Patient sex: M
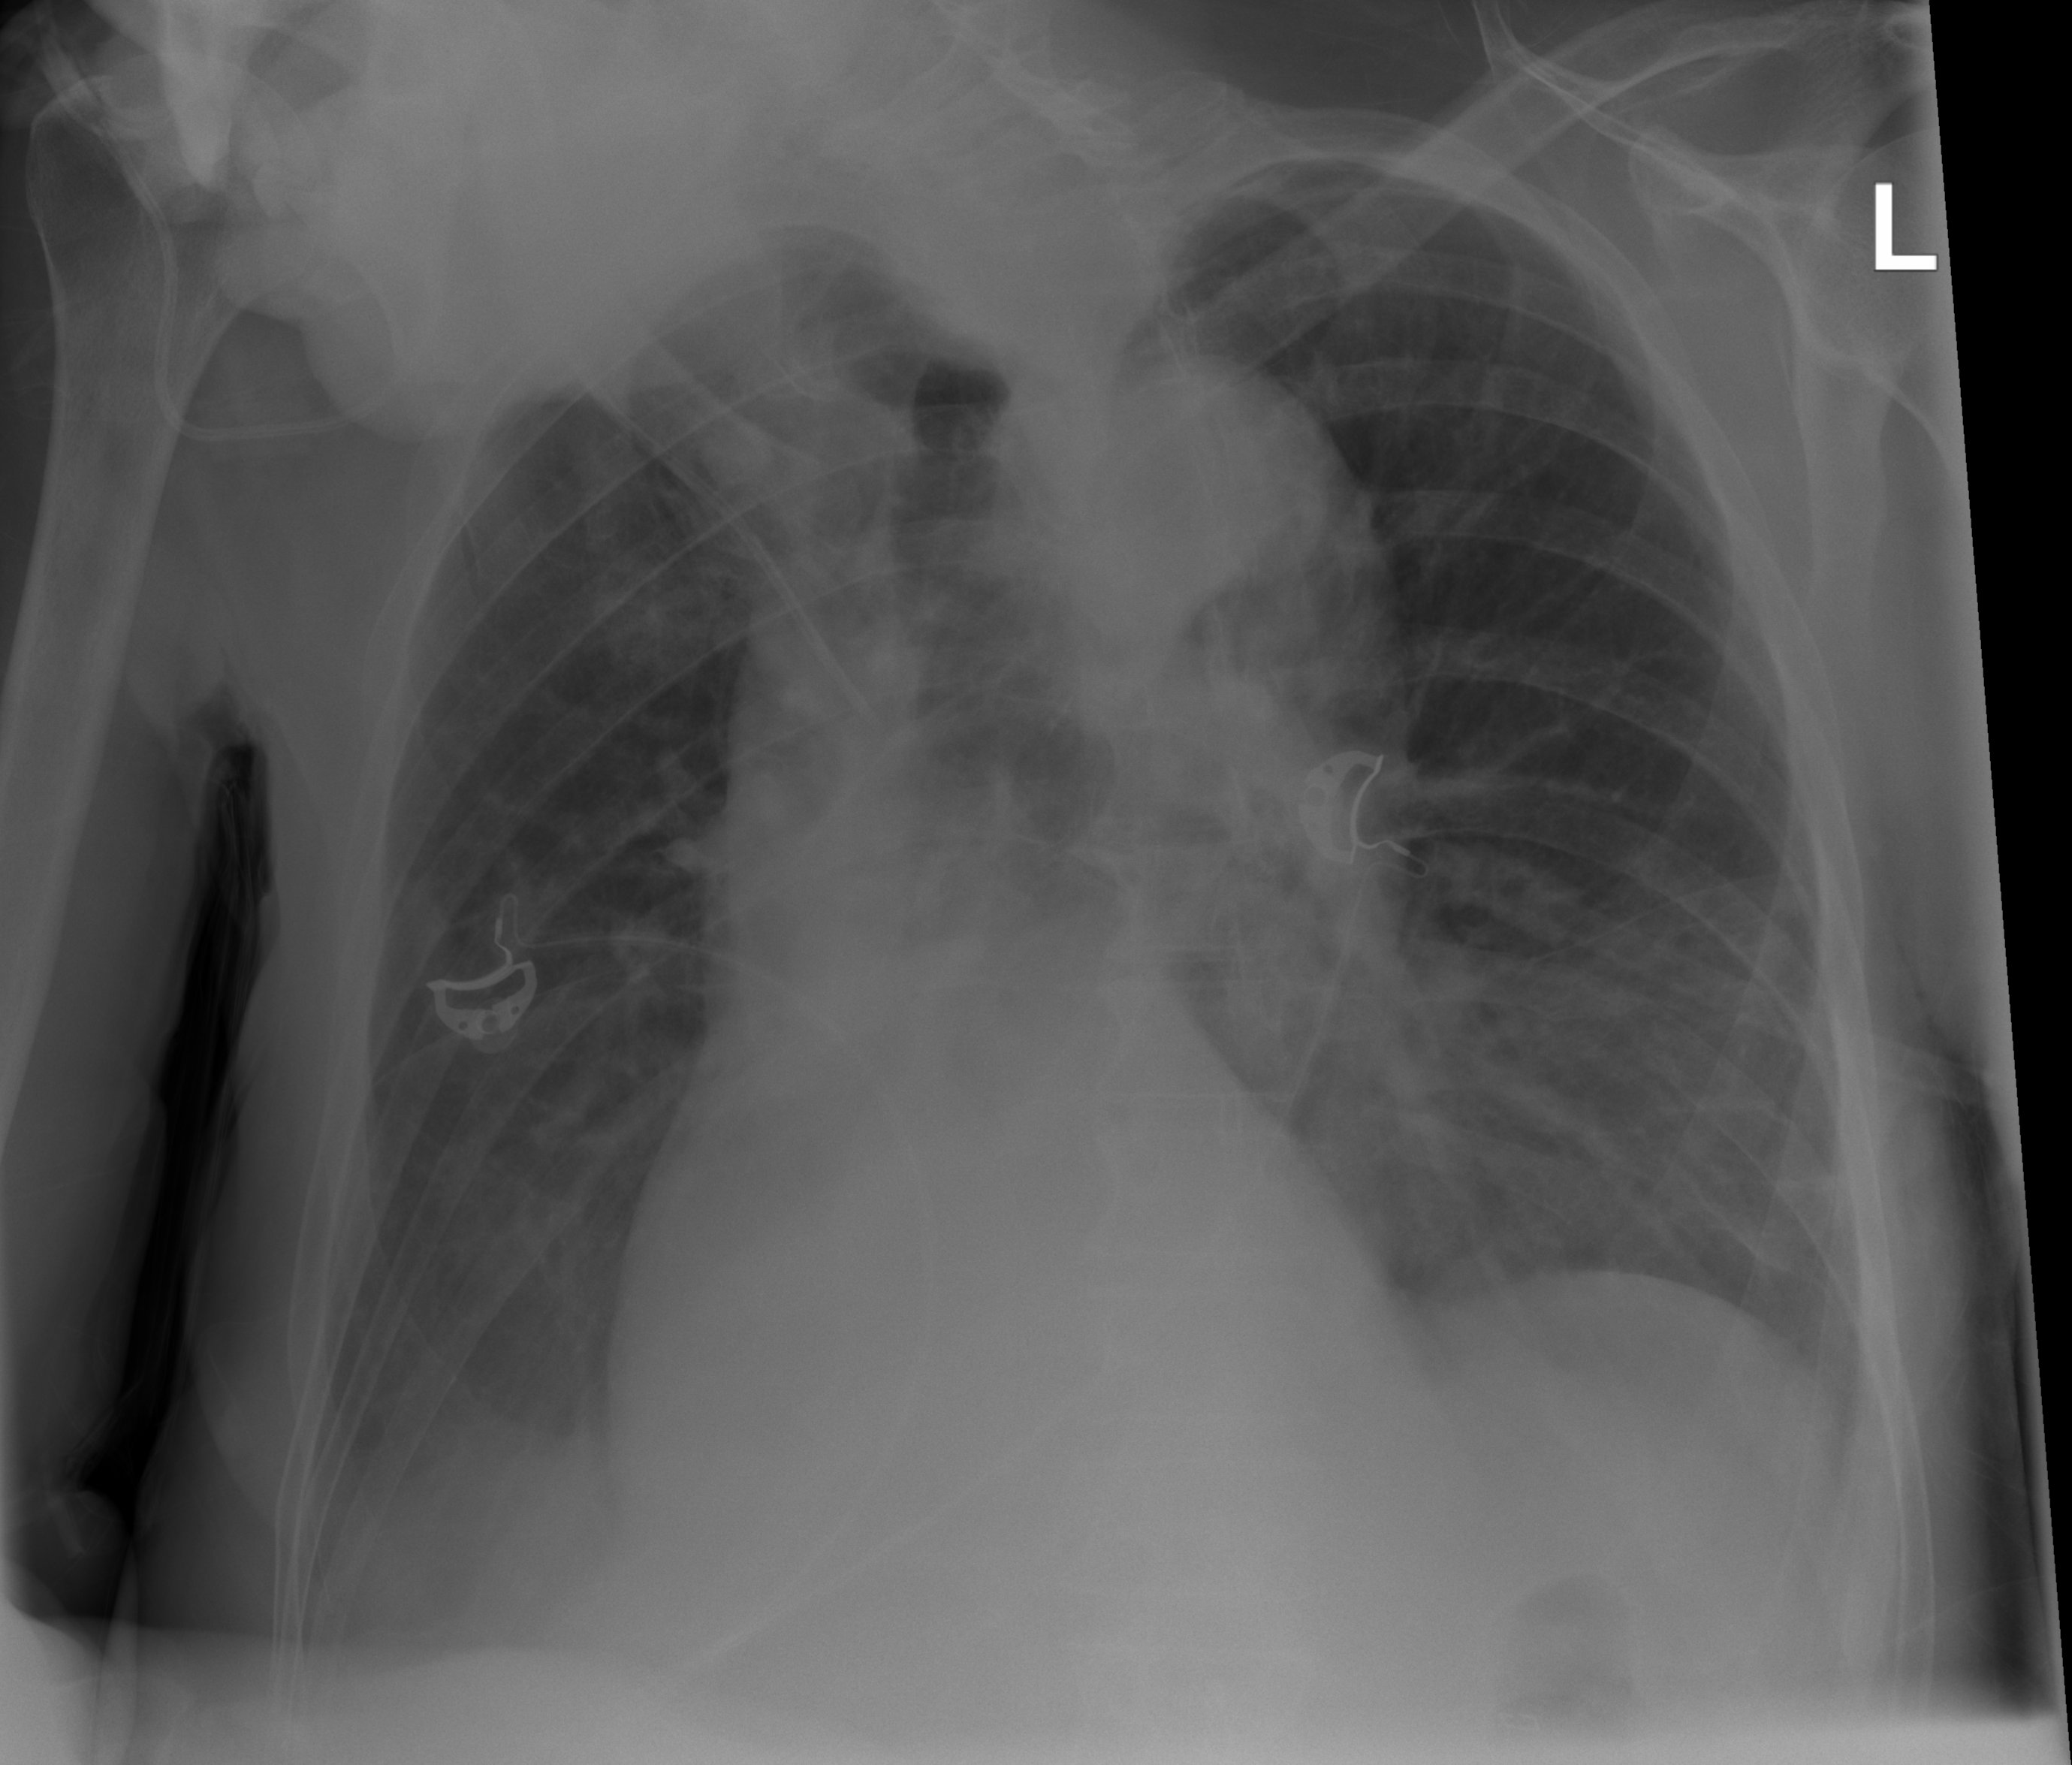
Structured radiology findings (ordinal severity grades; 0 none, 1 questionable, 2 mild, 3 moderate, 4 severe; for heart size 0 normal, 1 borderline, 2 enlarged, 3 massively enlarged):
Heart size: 2
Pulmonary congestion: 0
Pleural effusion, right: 2
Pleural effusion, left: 0
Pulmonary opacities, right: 0
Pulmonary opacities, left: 0
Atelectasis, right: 2
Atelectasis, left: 0